Question: I'm having trouble referencing a subform within a subform on a form.
'''
Private Sub Command37_Click()
Dim UMsge As String
Me.Filter = "ID=" & Me.ID
Me.FilterOn = True
UMsge = "Swimmer's Name: " & Forms![Parents]![Swimmers Subform].Form![Memb First Name] & " " & Forms![Parents]![Swimmers Subform].Form![Memb Last Name] & vbCrLf & vbCrLf & "Roster Group: " & Forms![Parents]![Swimmers Subform].Form![Roster Group] & vbCrLf & vbCrLf & "Monthly Fee: " & Format(Forms![Parents]![Swimmers Subform].Form![Parents - Payment subform].Form![GroupMonthlyPrice], "Currency") & vbCrLf & vbCrLf & "Thank You!"
DoCmd.SendObject acSendForm, "Parents", acFormatPDF, Me.Email, , , "Monthly Fees Owed As Of " & DateSerial(Year(Date), Month(Date), Day(Date)), UMsge, True
End Sub
'''
It's only this last piece:
'''
Format(Forms![Parents]![Swimmers Subform].Form![Parents - Payment subform].Form![GroupMonthlyPrice], "Currency")
'''
FormView:

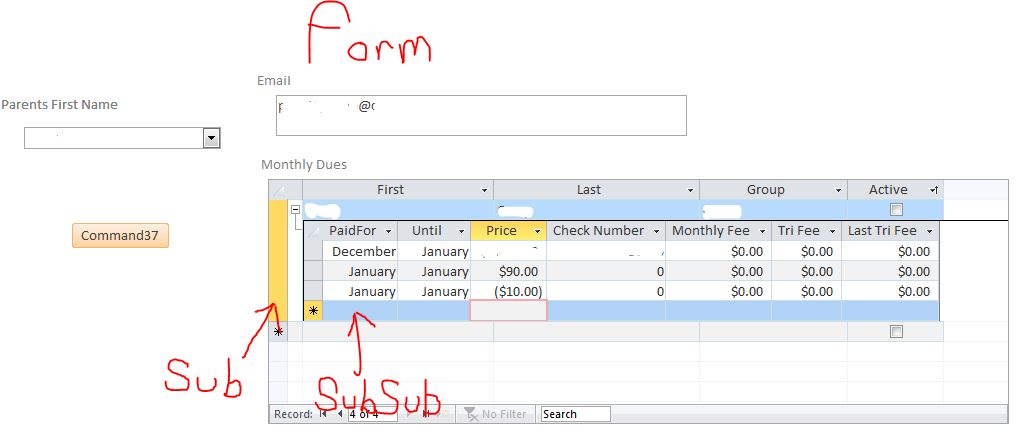
Answer: First, it looks like you using a sub datasheet. They are somewhat different then sub forms (in that you cannot name them, they are named automatic for you).
Further, since your button is in the same form, for the top most form, we can use "me" keyword. This will simple your code quite a bit.
Assuming we had 3 nested sub forms, we could use this syntax:
'''
strName = Me.Swimmers_SubForm.Form![memb First Name] & " " & _
Me.Swimmers_SubForm.Form![memb Last Name]
'''
The above will get you the name in the first nested sub form.
However, you next sub form looks VERY much like a Subdatasheet.
Two things:
If this is a sub data sheet (as opposed to sub form, then if this form has never been expanded, then the reference will break (the child form does not exist). This is often the same for if the sub datasheet has no child records.
So you need (should) to trap this error.
Also, if this is a sub data sheet, then you cannot give the sub form control a name - it starts at child0 and that likely is your issue.
Note that the record return will be the highlighted row, and in your example screen shot, I see two rows, and I DO NOT see the column called [GroupMonthlyPrice]. However I will assume that this is the column you wish to reference? Or is do you want the column called [Monthly Fee] ?
So to reference that 3rd nested form, the syntax would be this:
'''
Me.Swimmers_SubForm.Form!Child0.Form![GroupMonthlyPrice]
'''
So to break all this down, I would use this code:
'''
Dim f As Form ' ref to sub form
Dim UMsge As String
Set f = Me.Swimmers_Subform.Form
UMsge = "Swimmer's Name: " & f![Memb First Name] & " " & f![Memb Last Name] & vbCrLf & _
"Roster Group: " & f![Roster Group] & vbCrLf & vbCrLf & _
"Monthly Fee: " & Format(f!Child0.Form![GroupMontlyPrice], "Currency")
'''
The referenced "f" in above is not required, but certainly makes code much more readable.
Note that you might have to replace child0 with the name of the sub form control, but as I stated, this looks like a sub datasheet, and quite sure the first sub datasheet is called Child0.